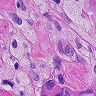
Metastatic tissue present: yes